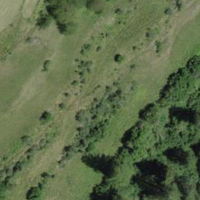
EUNIS habitat code: 24
Species observed at this site:
Gentiana cruciata